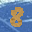
Label: 8